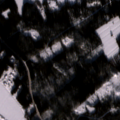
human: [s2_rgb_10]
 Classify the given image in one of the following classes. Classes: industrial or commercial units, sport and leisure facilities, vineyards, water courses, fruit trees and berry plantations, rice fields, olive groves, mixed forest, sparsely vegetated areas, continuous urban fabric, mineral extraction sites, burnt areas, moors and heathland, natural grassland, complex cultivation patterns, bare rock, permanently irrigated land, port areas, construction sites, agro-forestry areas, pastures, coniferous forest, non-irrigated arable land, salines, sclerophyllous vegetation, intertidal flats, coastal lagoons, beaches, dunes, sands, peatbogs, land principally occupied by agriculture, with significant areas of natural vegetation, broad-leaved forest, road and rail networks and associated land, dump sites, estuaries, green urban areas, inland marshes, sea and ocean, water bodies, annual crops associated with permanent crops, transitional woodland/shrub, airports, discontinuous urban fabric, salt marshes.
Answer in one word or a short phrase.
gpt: non-irrigated arable land, land principally occupied by agriculture, with significant areas of natural vegetation, coniferous forest, mixed forest, transitional woodland/shrub